Group 1:
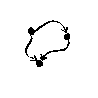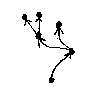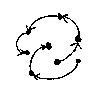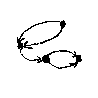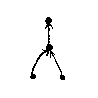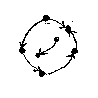
Group 2:
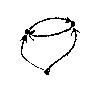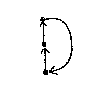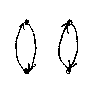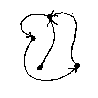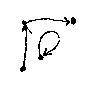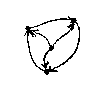
Rule separating the two groups: No cycle vs. a cycle exists.
Concepts: arrow, cyclic_path, existence, path
Author: Douglas R. Hofstadter